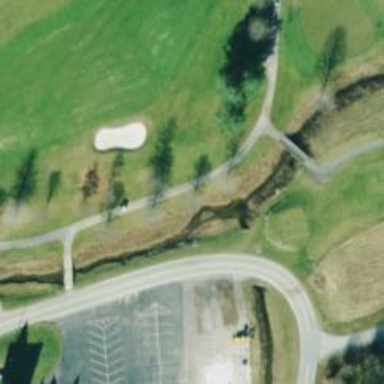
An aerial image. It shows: Culvert tunnel.